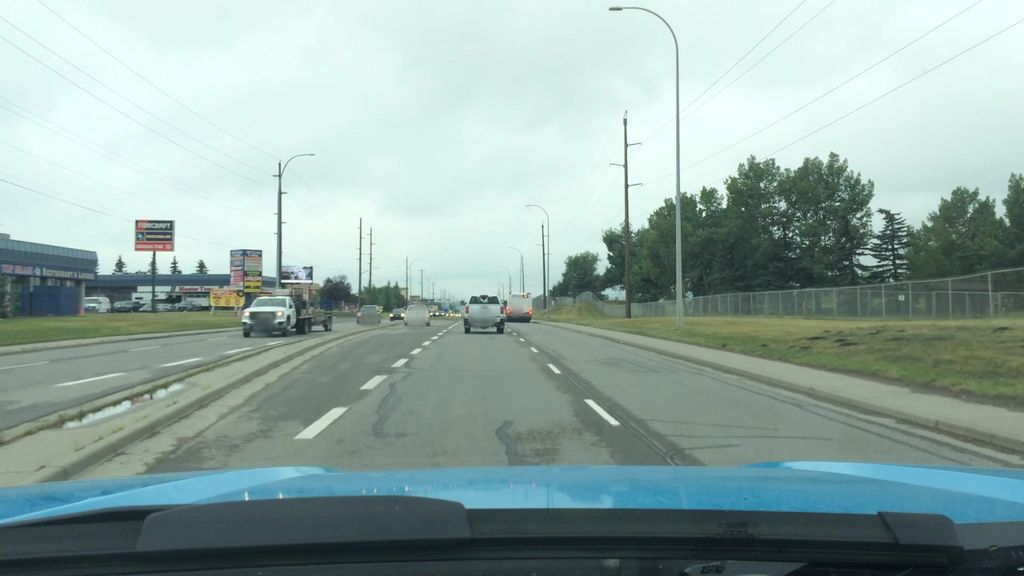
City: calgary